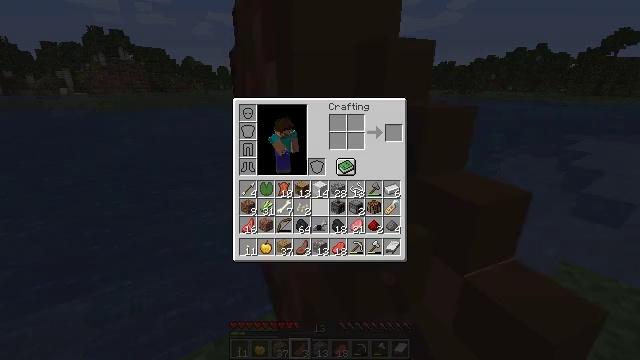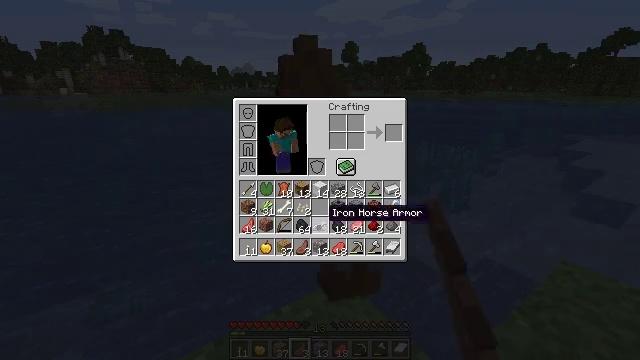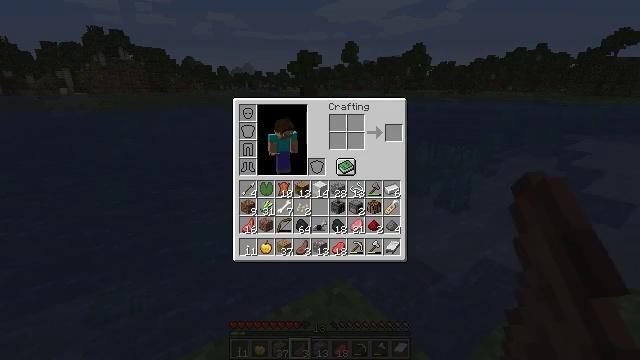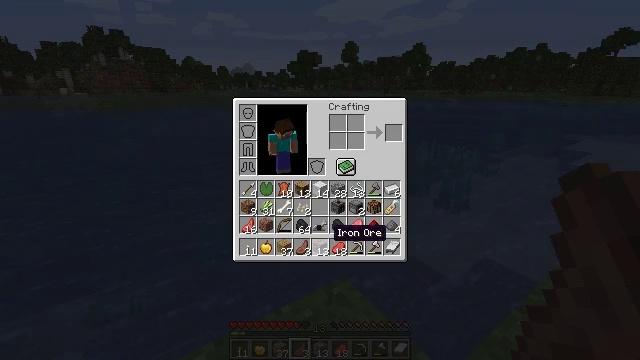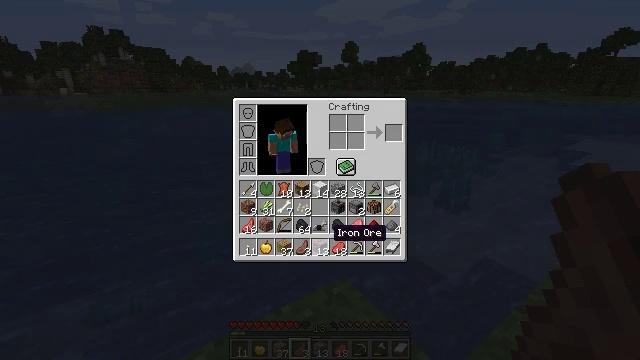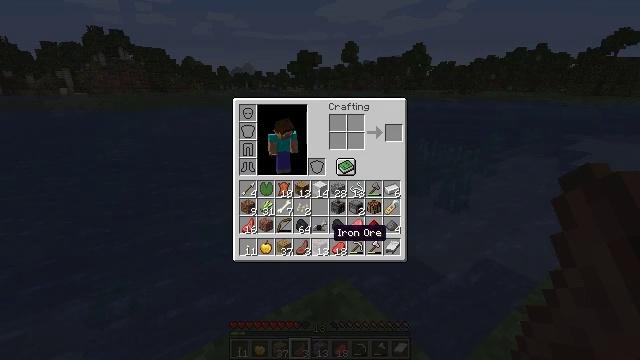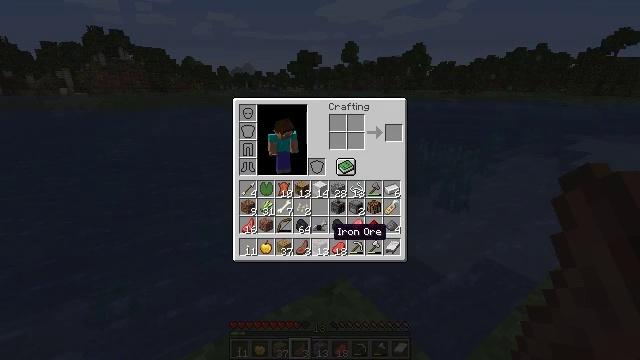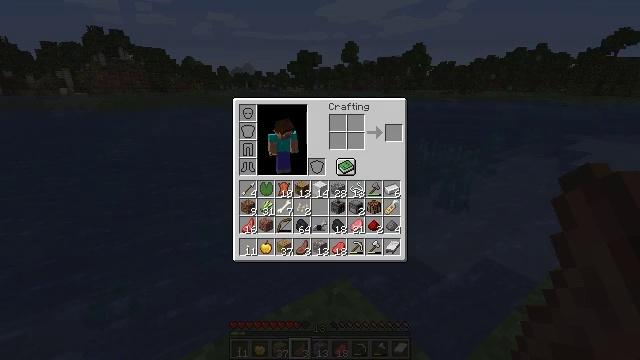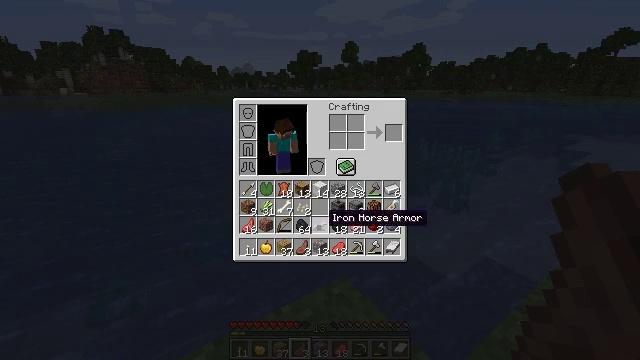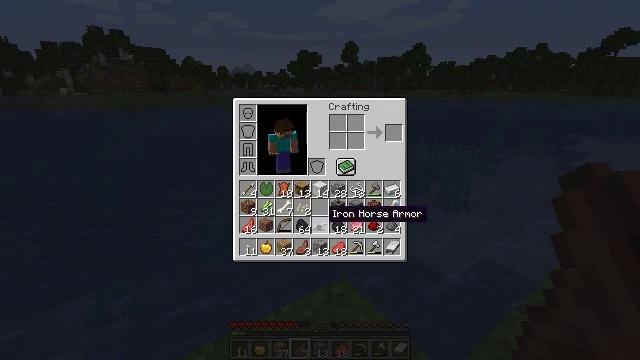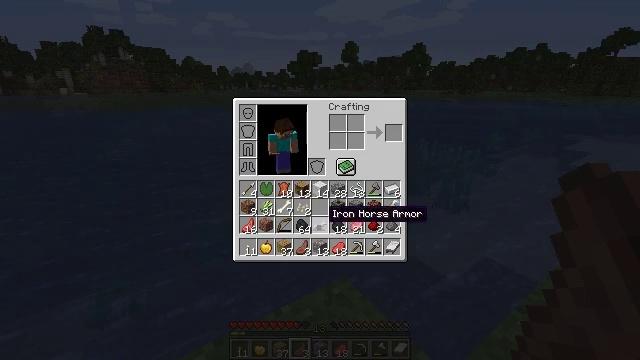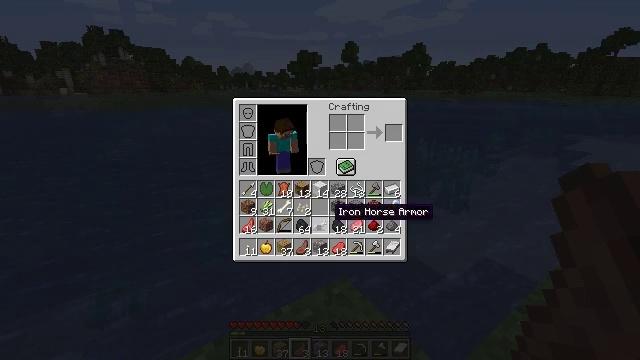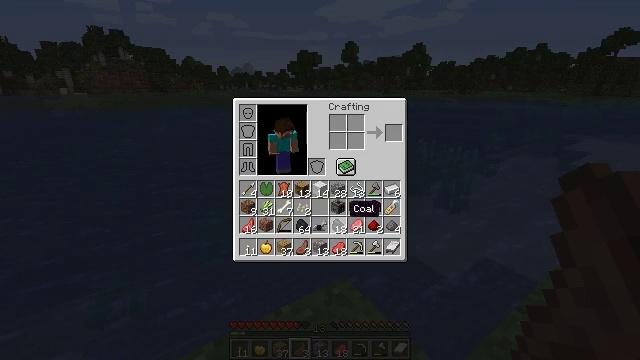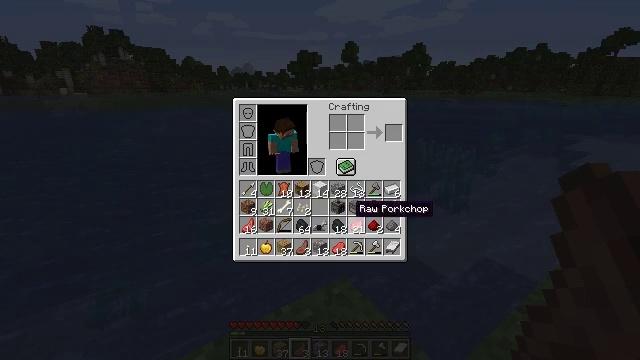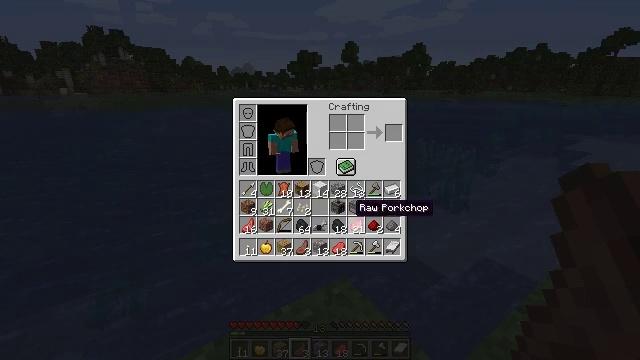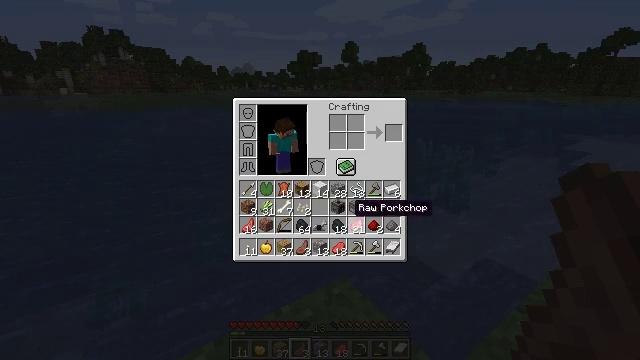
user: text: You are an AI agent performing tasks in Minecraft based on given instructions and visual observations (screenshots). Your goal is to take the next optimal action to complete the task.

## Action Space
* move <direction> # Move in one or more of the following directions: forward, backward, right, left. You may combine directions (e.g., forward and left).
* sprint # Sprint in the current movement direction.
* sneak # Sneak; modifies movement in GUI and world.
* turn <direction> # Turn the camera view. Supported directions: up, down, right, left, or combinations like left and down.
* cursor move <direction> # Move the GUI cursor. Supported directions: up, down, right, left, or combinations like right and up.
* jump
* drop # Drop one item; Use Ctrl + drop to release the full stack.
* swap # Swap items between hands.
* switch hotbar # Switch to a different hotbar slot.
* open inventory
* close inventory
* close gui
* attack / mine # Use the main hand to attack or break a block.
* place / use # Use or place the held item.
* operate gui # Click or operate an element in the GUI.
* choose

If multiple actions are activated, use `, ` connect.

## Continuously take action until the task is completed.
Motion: motion action
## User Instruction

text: Drop iron horse armor.
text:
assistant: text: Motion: sprint, cursor move down, open gui
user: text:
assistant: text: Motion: sprint, cursor move down
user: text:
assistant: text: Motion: sprint
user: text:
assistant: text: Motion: sprint
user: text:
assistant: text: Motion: sprint
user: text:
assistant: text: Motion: sprint
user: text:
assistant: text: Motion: sprint
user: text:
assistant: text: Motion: sprint, cursor move up
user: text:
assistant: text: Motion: sprint
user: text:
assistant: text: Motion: sprint
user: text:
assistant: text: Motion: sprint
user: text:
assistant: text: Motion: sprint, cursor move right
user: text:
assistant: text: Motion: sprint
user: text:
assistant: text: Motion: sprint
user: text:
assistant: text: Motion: sprint
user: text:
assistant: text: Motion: sprint, cursor move left
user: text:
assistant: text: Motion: sprint, cursor move left
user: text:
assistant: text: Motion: sprint
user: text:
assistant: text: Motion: sprint
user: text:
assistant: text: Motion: sprint
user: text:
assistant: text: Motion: sprint
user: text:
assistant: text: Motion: sprint
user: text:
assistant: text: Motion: sprint
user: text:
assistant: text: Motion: sprint
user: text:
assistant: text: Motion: sprint
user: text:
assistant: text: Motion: sprint
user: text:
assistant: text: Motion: sprint
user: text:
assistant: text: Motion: sprint
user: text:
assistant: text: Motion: sprint
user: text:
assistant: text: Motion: sprint